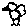
Label: bird